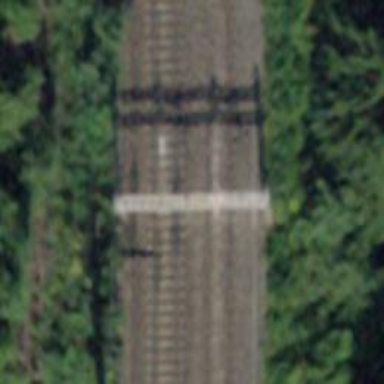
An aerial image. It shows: Railway track with contact lines for electrification.